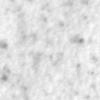
Label: no_change